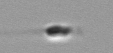
Label: flagellate_morphotype3